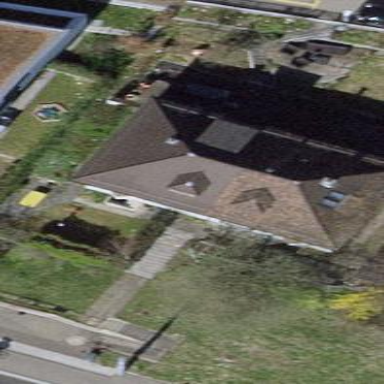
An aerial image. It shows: Semidetached house.